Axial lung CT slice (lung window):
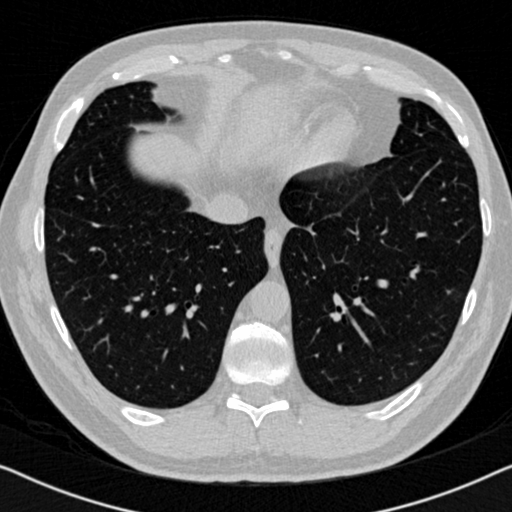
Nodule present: no